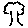
Label: tree